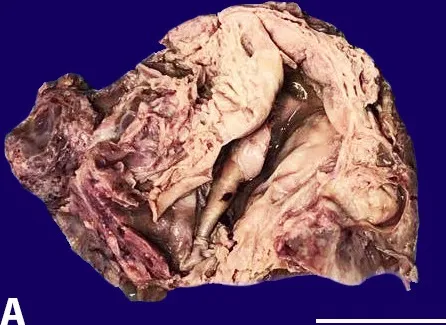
The cut surface of the right and left ovary shows a solid-cystic lesion with areas of necrosis (Scale bar: 3 cm).
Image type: pathology (h&e)